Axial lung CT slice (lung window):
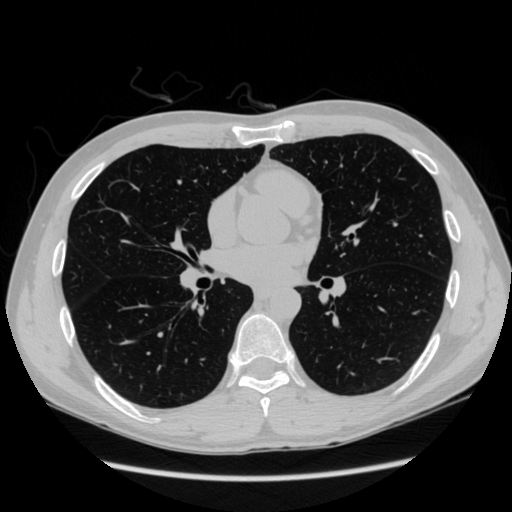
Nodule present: no